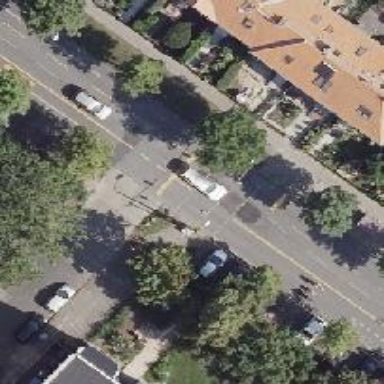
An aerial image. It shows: Road crossing with traffic signals and pedestrian island.